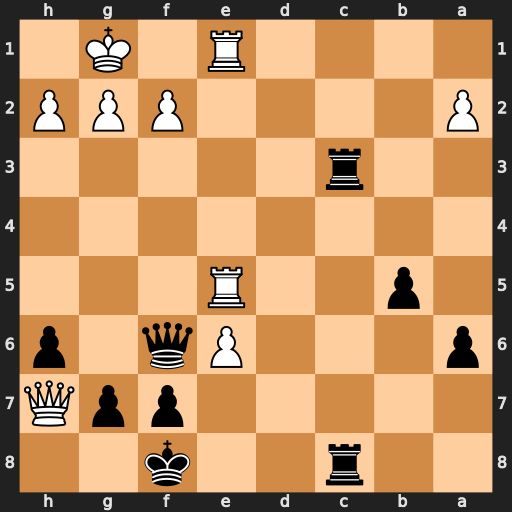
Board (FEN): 2r2k2/5ppQ/p3Pq1p/1p2R3/8/2r5/P4PPP/4R1K1
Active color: b
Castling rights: -
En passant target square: -
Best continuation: Qxe5 e7+ Ke8